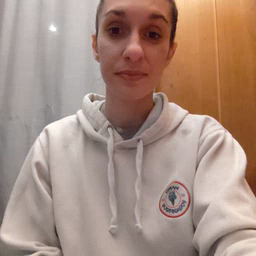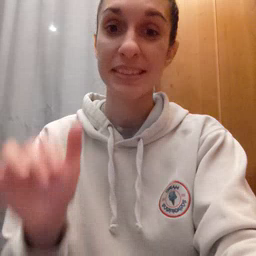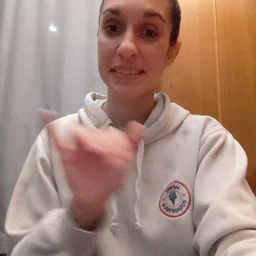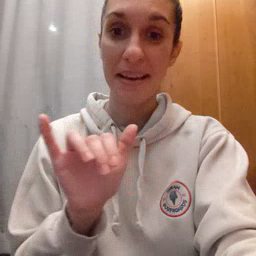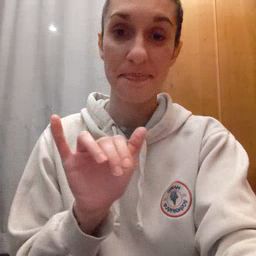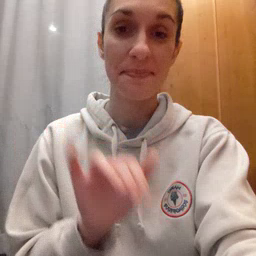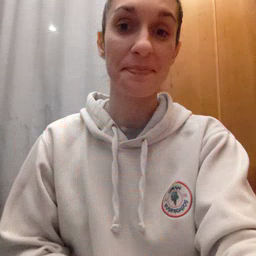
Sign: same